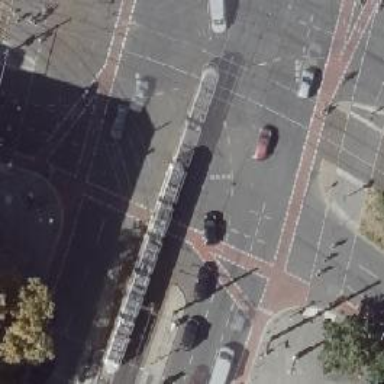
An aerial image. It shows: Tram crossing on the railway.